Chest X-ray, AP view. Patient: 68 years old, sex M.
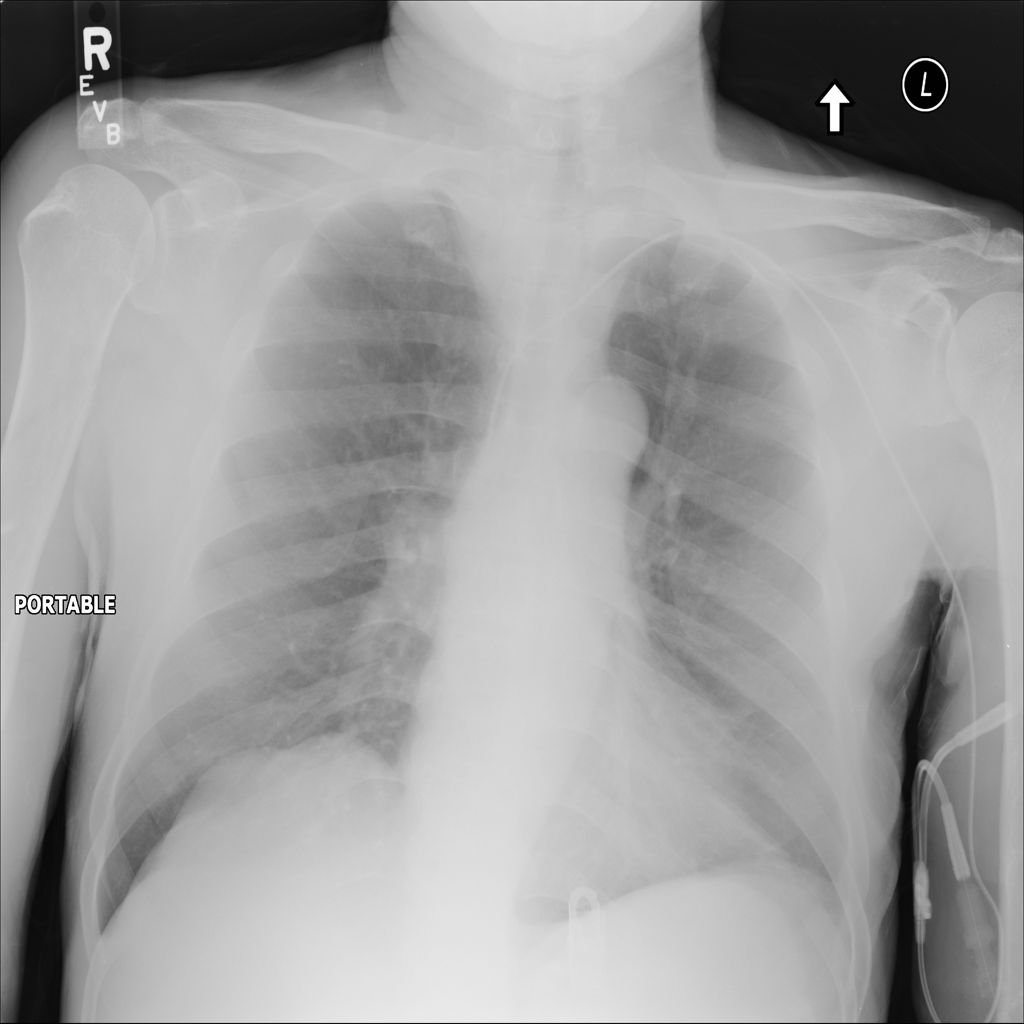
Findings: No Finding